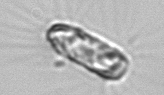
Label: Corethron_hystrix